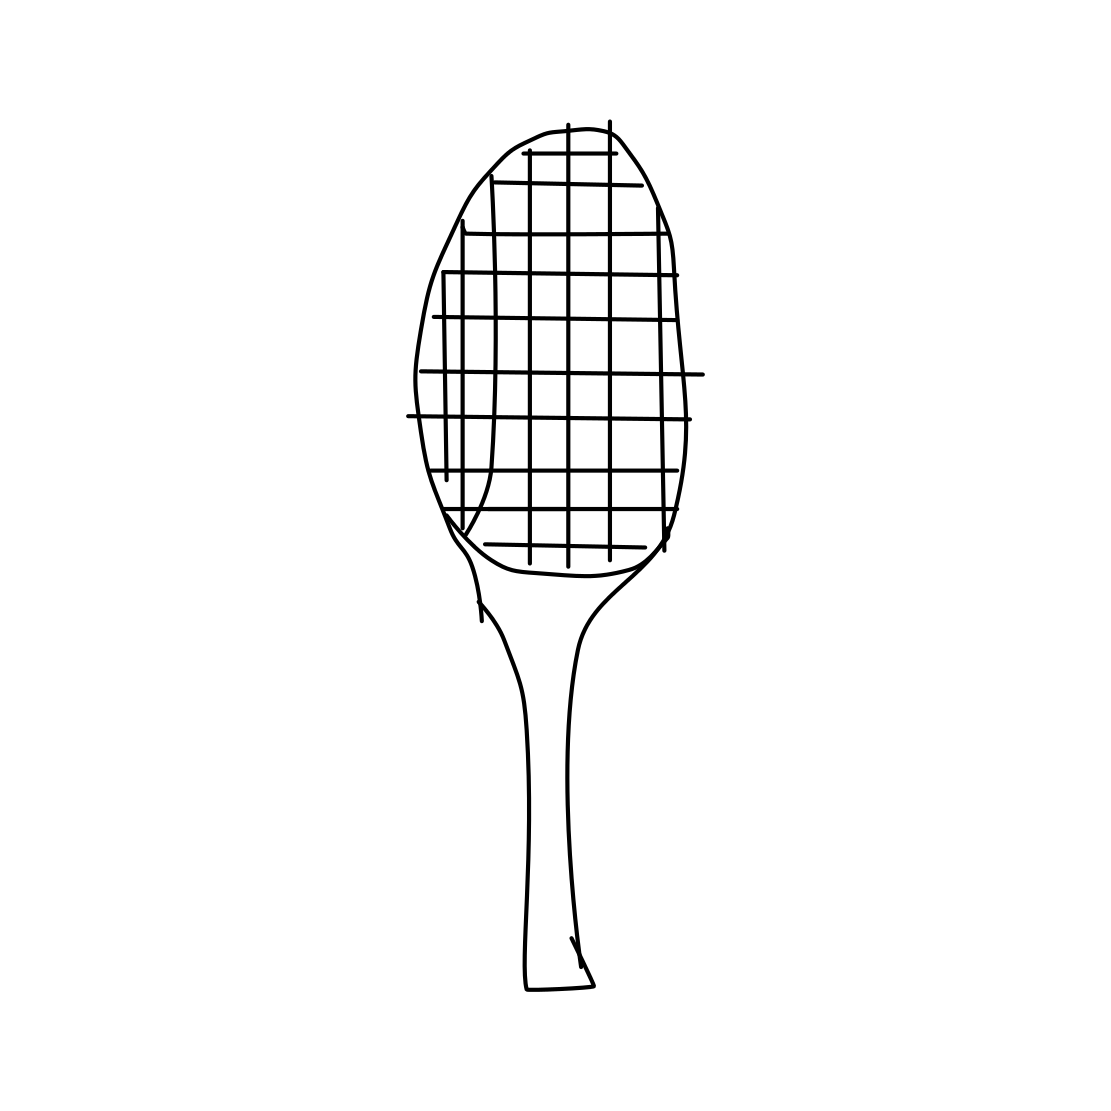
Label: tennis-racket